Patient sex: M
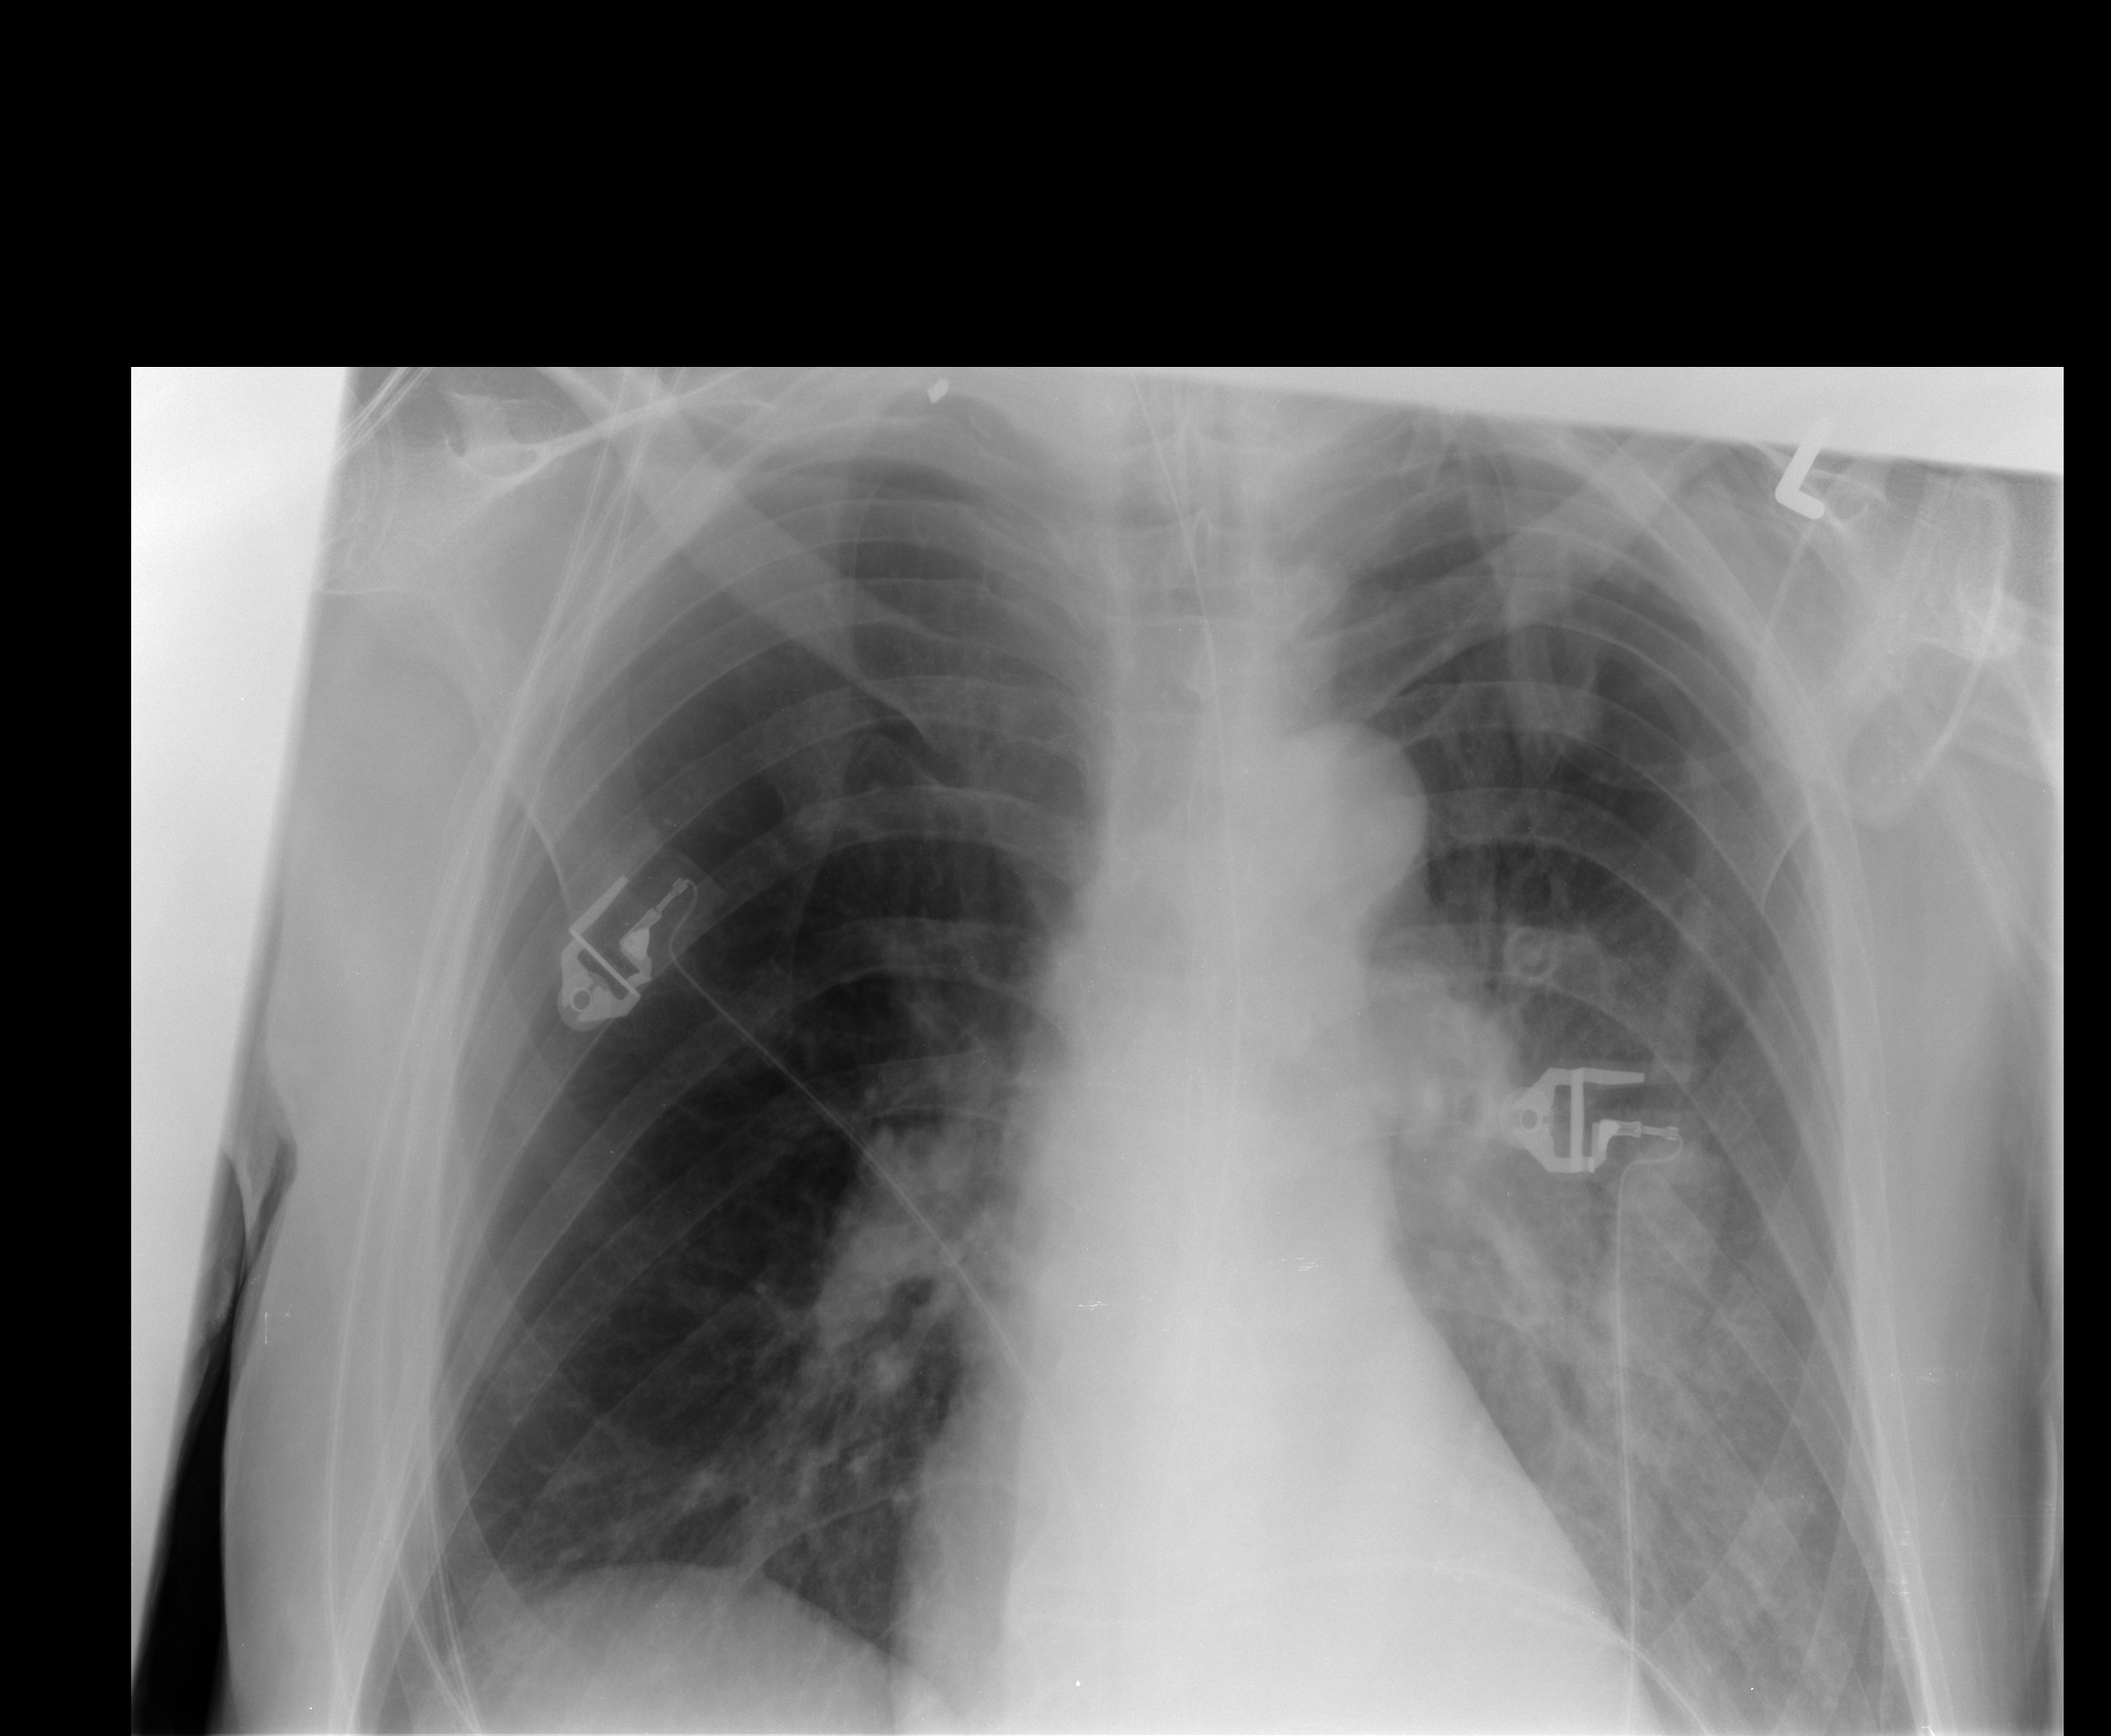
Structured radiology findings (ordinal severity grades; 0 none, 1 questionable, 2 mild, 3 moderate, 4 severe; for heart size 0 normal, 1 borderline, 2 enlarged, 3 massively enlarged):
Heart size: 0
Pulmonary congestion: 1
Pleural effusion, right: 0
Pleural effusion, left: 0
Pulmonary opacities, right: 0
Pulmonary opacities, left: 0
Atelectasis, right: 2
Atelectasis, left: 2